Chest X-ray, AP view. Patient: 59 years old, sex F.
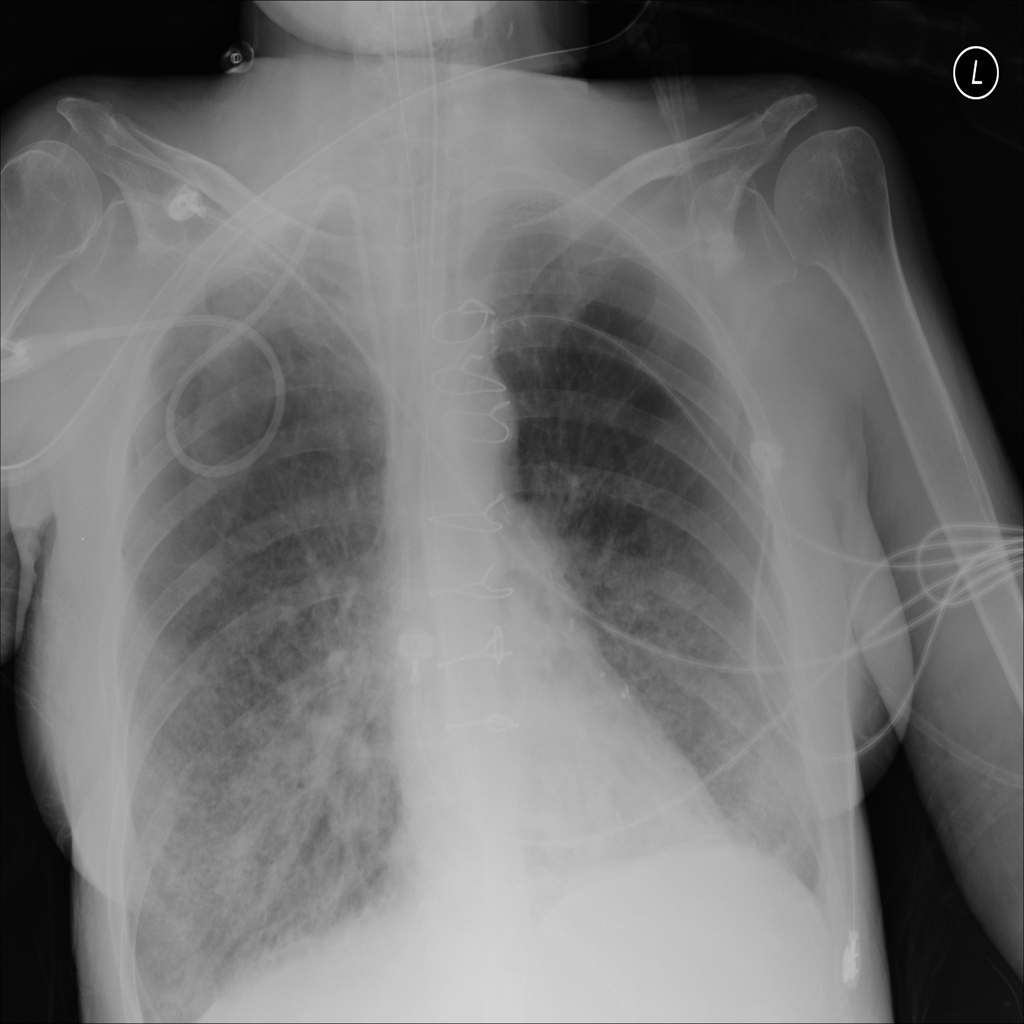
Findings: Edema, Infiltration, Pneumonia